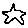
Label: star